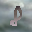
Label: 8